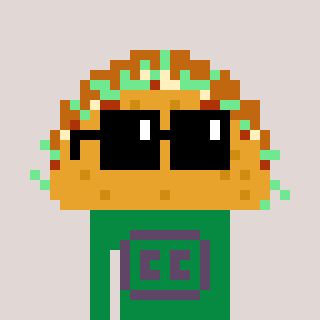
a pixel art character with square black sunglasses, a taco-shaped head and a green-colored body on a warm background